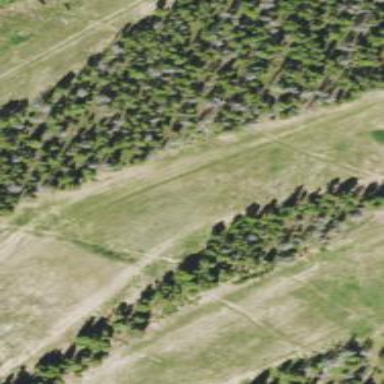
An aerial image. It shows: Evergreen woodland with needle-leaved trees.